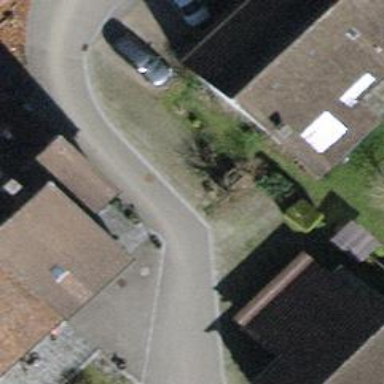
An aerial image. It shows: Residential road.